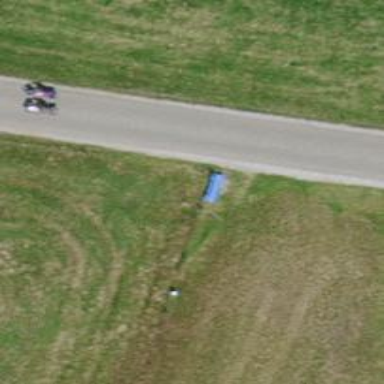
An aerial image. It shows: Blue bench.